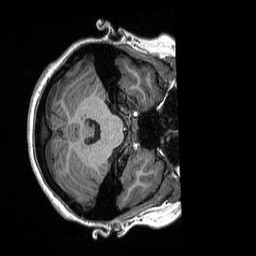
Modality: T1w
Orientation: axial
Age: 23
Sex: female
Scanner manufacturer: siemens
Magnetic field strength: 3 T
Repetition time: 2.3 s
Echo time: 0.00298 s